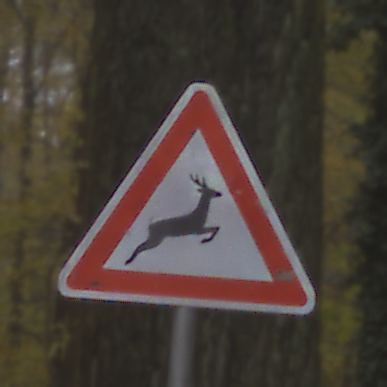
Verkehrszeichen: WildwechselLinks
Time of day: MorningAfternoon
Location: Outdoor (Nature)
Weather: Overcast
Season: Autumn
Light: Natural